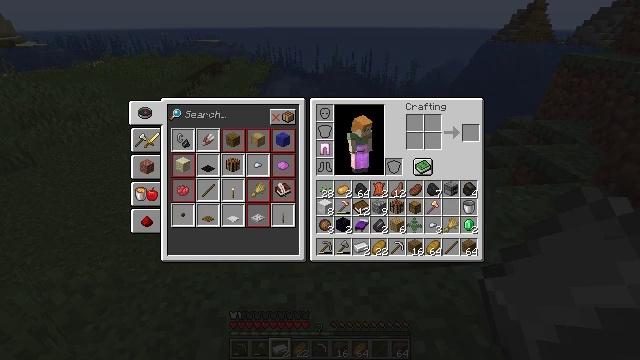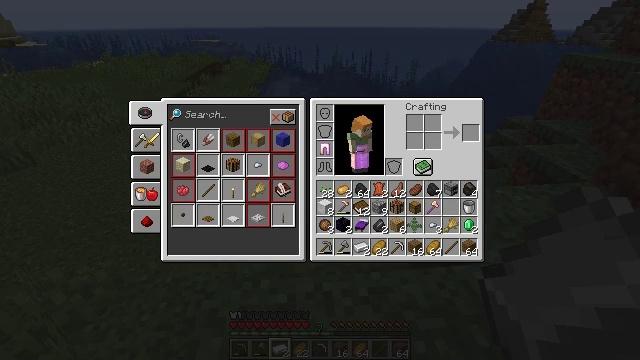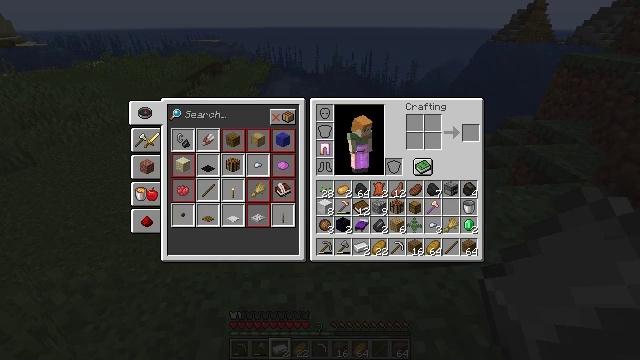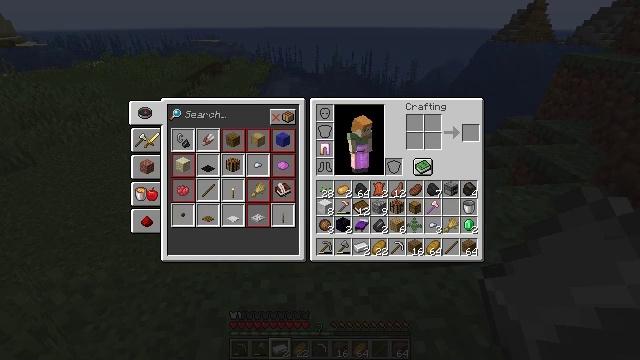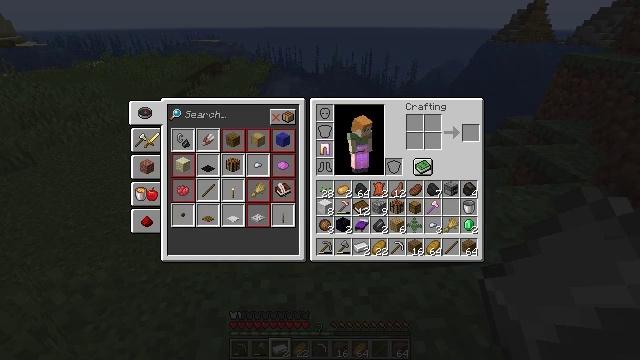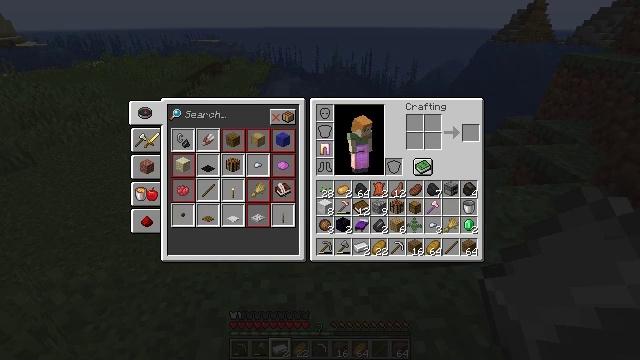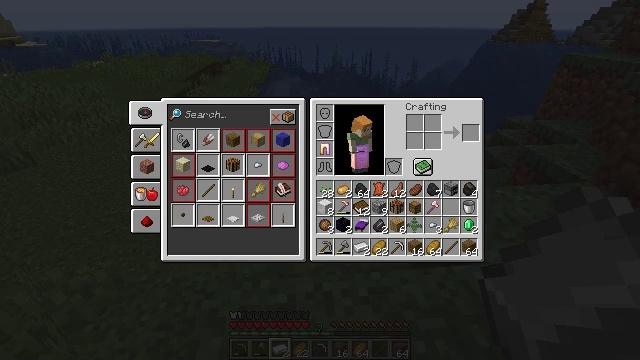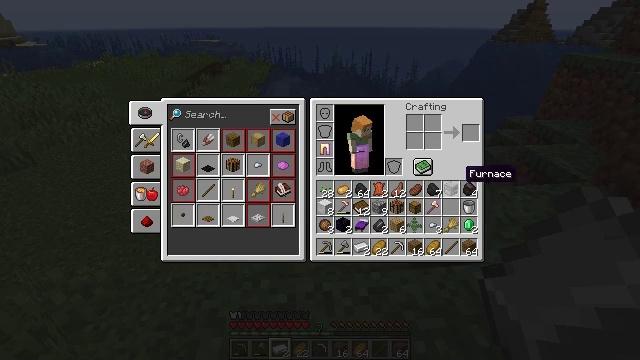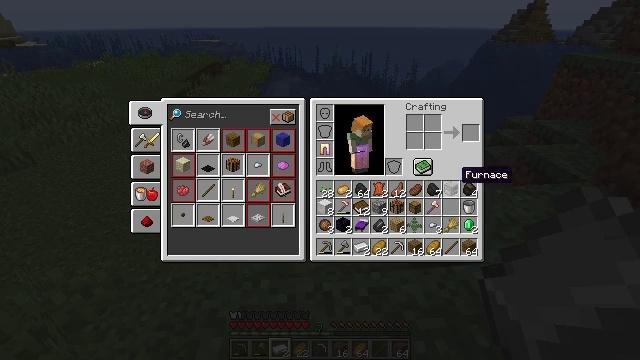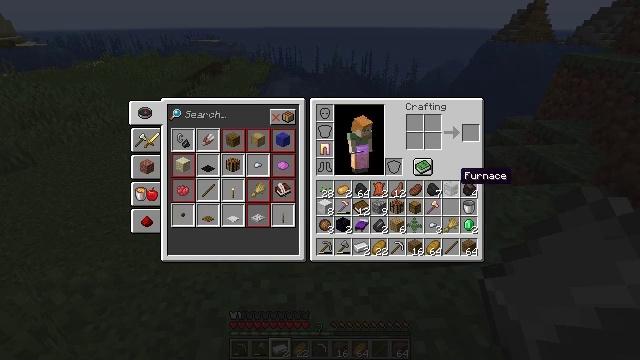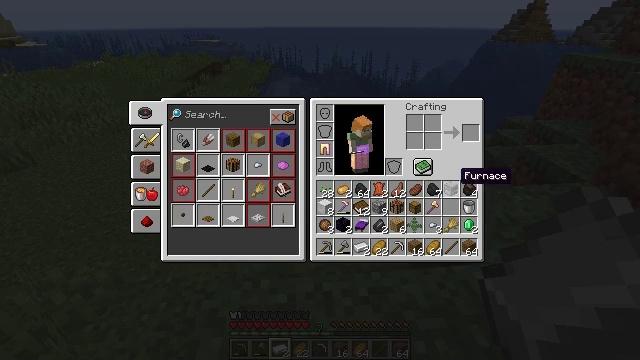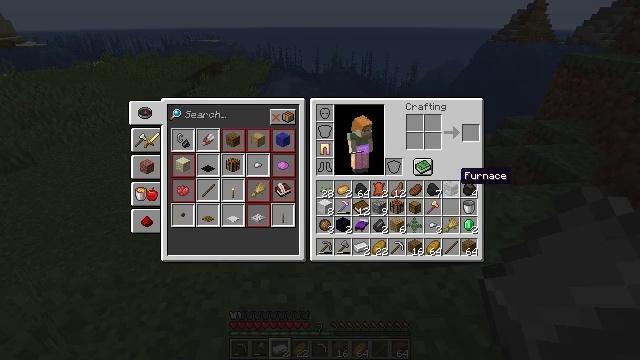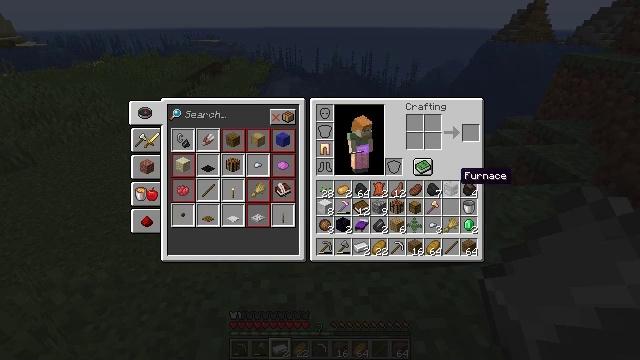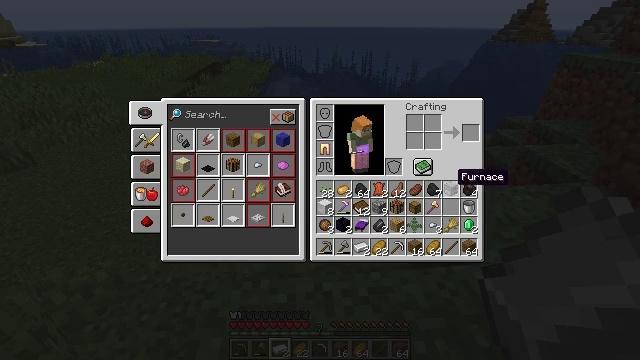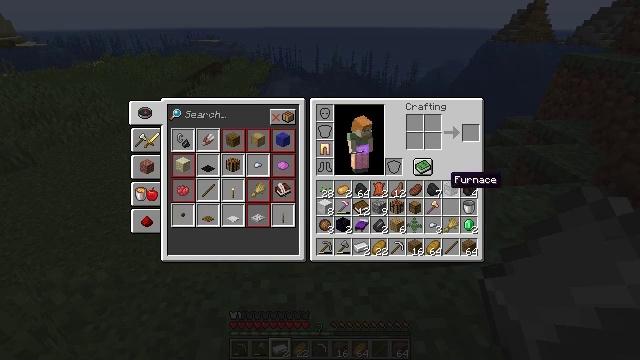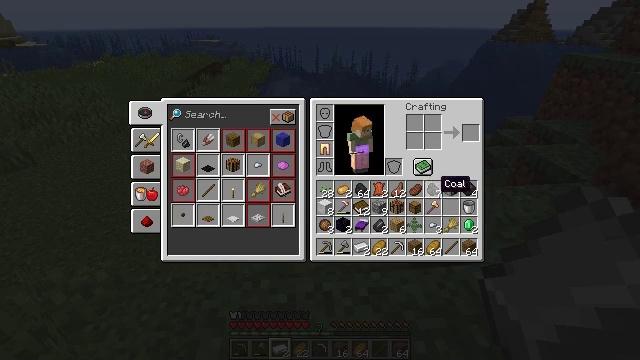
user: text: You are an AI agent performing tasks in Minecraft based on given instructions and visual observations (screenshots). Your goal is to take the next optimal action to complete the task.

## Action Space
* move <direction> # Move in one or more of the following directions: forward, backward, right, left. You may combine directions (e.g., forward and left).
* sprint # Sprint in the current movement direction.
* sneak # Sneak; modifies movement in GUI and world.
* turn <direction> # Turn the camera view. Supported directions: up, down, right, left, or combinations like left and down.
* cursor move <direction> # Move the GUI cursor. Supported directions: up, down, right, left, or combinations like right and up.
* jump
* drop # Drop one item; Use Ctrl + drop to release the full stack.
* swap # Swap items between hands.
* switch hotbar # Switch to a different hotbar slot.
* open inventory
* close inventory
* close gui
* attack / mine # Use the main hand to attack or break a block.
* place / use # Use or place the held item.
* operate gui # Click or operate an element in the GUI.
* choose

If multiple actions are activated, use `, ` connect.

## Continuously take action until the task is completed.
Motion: motion action
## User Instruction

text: Remove a fern from the inventory.
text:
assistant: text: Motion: no_op
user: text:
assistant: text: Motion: no_op
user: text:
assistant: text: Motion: no_op
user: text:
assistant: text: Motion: no_op
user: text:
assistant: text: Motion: no_op
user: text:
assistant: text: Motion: no_op
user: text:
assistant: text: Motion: no_op
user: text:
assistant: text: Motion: no_op
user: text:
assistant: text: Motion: no_op
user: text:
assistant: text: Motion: no_op
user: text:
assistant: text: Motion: no_op
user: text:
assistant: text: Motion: no_op
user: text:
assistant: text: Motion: no_op
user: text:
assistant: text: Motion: cursor move left
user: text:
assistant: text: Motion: cursor move left
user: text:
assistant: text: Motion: cursor move left
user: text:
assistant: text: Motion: no_op
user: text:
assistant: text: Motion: no_op
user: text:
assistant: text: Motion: no_op
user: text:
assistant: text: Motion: no_op
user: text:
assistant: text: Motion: no_op
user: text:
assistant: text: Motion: no_op
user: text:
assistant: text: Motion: no_op
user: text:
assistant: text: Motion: no_op
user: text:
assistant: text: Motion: no_op
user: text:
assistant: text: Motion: no_op
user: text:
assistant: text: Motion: no_op
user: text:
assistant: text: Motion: no_op
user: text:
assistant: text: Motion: no_op
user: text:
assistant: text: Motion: no_op